Aerial crown-view tile of a tropical tree (Barro Colorado Island, Panama), acquired 20250818:
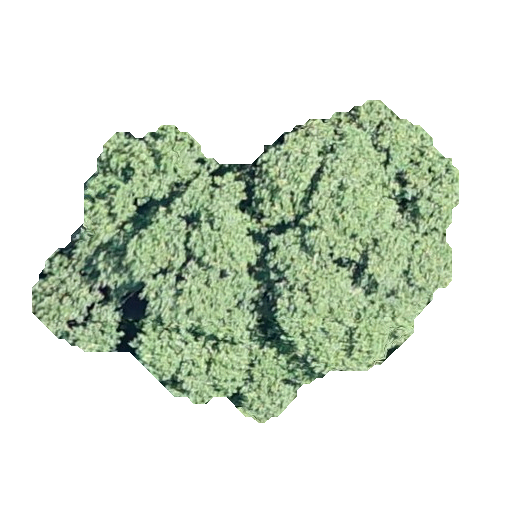
Species: Hieronyma alchorneoides
GBIF accepted scientific name: Hieronyma alchorneoides
Crown area: 129.735 m²